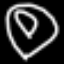
Label: donut